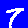
Digit: 7